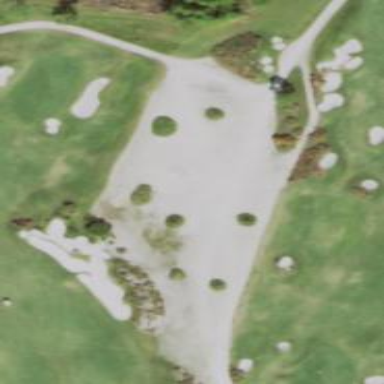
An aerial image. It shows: Sand bunker on golf course.